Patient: sex M, age 68
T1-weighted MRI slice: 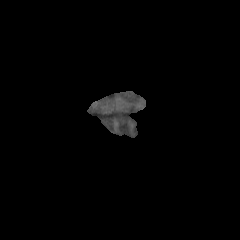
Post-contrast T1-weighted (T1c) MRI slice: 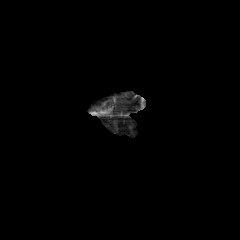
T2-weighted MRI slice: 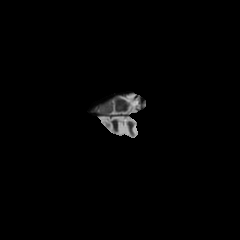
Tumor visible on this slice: yes
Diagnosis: Glioblastoma, IDH-wildtype
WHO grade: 4